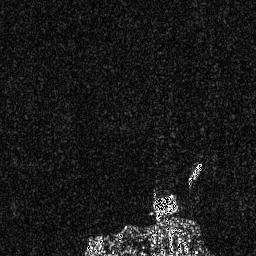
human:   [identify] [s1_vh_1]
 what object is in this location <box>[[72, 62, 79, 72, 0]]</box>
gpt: <ref>1 small ship at the right</ref>